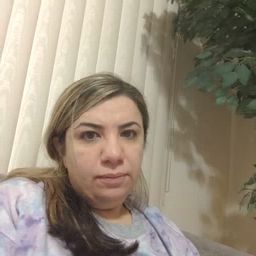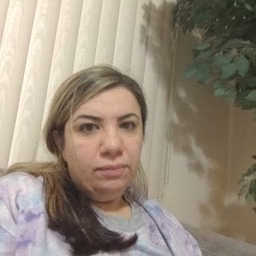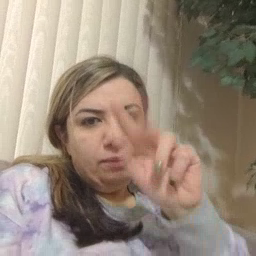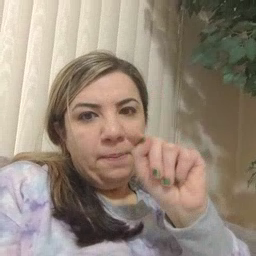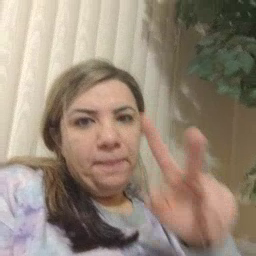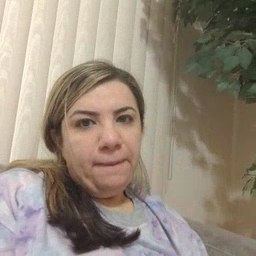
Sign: TV